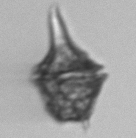
Label: Amylax